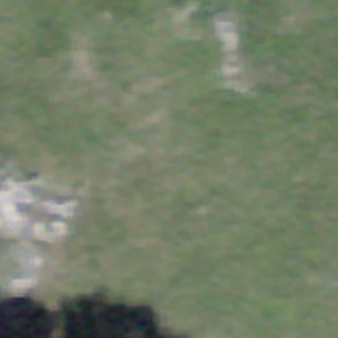
Label: other